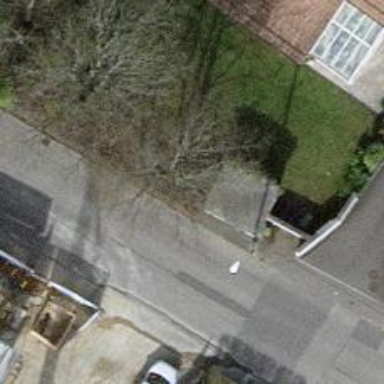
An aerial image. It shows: Evergreen needle-leaved tree.